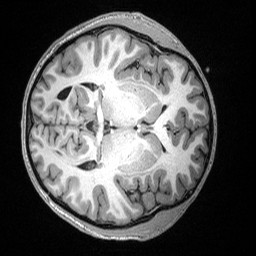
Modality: T1w
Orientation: axial
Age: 21
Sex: male